Aerial crown-view tile of a tropical tree (Barro Colorado Island, Panama), acquired 20250512:
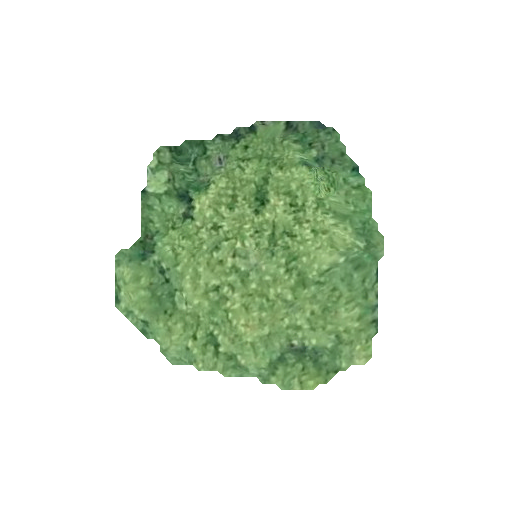
Species: Virola surinamensis
GBIF accepted scientific name: Virola surinamensis
Crown area: 81.631 m²